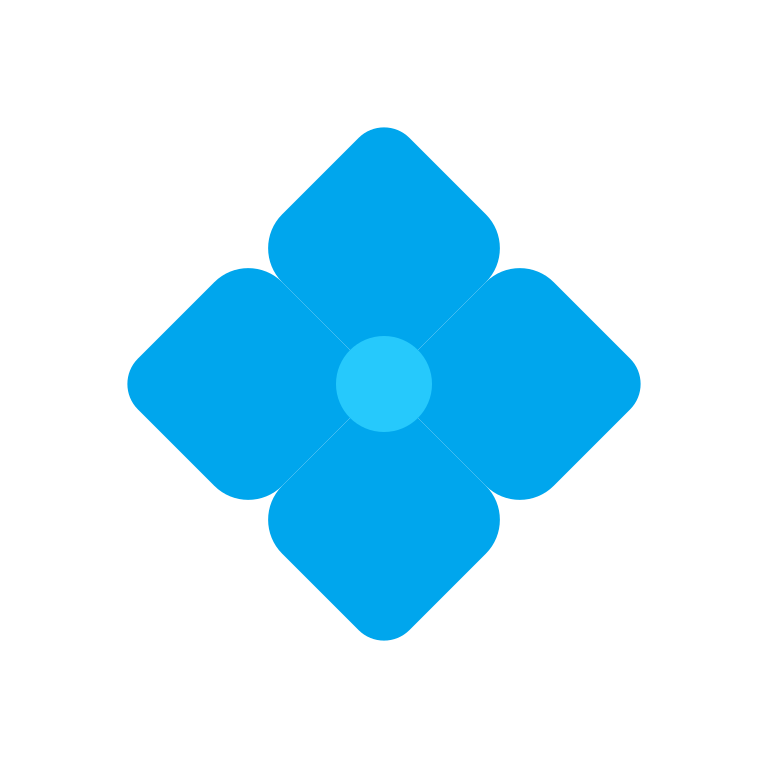
diamond with a dot flat